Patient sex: F
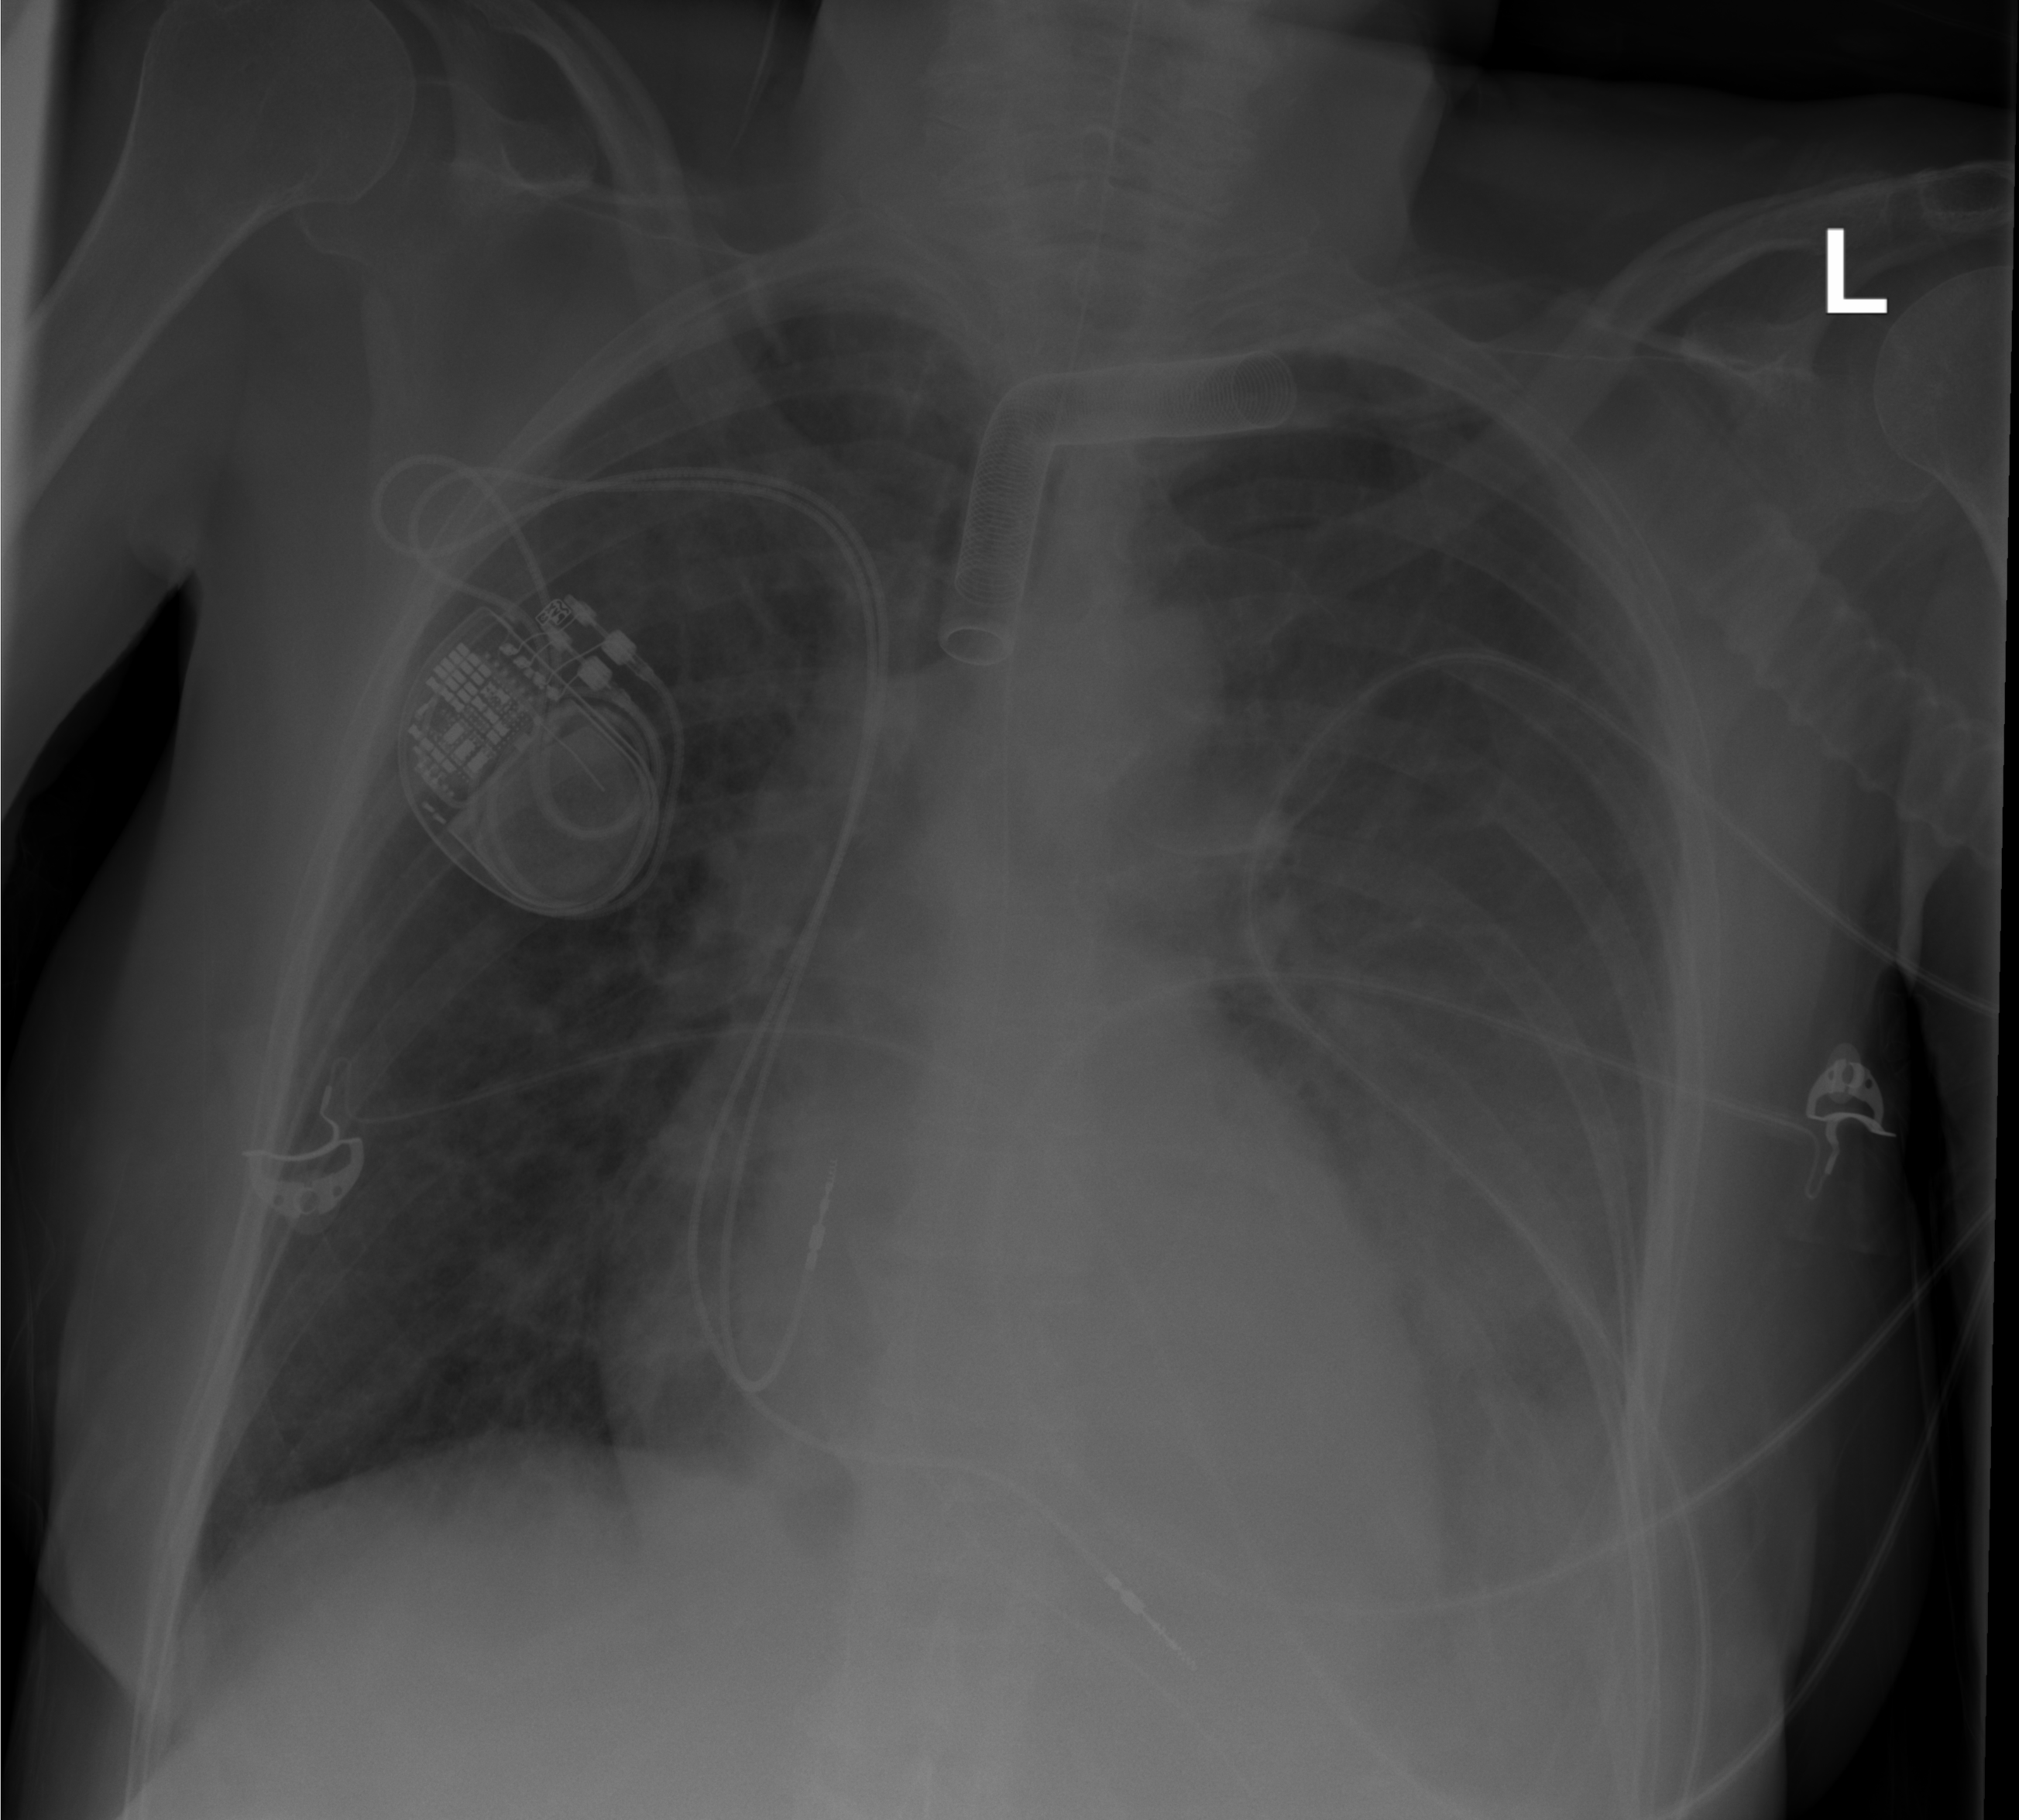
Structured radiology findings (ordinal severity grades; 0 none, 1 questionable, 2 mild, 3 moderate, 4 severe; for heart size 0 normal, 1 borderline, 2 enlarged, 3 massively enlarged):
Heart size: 2
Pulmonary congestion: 1
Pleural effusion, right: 0
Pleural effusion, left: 2
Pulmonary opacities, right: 1
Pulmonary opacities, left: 2
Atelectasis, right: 0
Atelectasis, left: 2